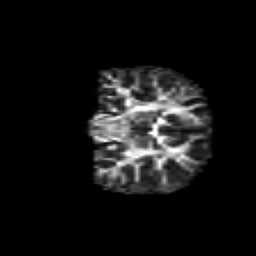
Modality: FA
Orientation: coronal
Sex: female
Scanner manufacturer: siemens
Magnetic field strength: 3 T
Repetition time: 5 s
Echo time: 0.071 s